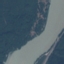
Label: River